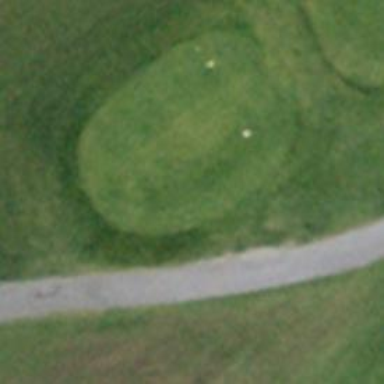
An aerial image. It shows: Grassy area designated as golf tee.